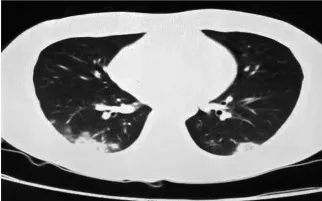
Chest CT images of the four family-clustered cases. (A) Case 1.
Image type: radiology (ct)